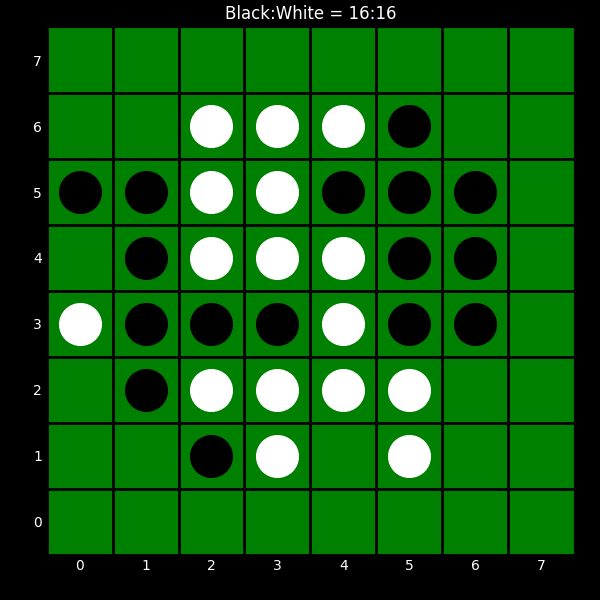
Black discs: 16
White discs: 16